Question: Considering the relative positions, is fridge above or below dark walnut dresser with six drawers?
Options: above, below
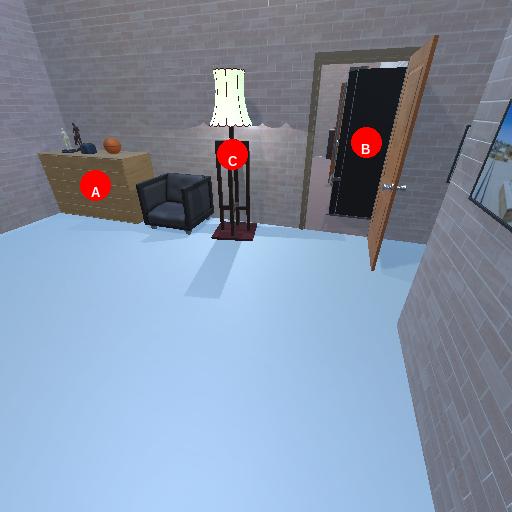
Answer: above